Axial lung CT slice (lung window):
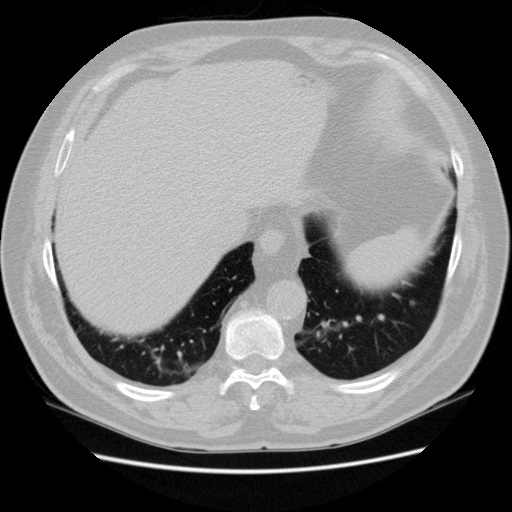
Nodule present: yes
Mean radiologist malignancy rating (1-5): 2.5